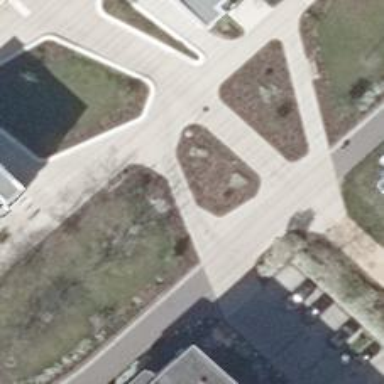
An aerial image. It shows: Footway.